Interaction volume radius: 5 \u00c5
Interaction volume height: 10 \u00c5
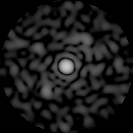
Disorder parameter: 0.8216